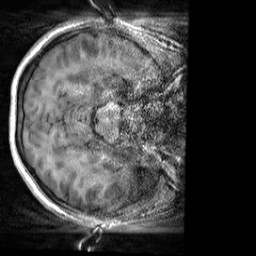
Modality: T1w
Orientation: axial
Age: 22
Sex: female
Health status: healthy
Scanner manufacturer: siemens
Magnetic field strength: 3 T
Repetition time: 2 s
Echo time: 0.00232 s